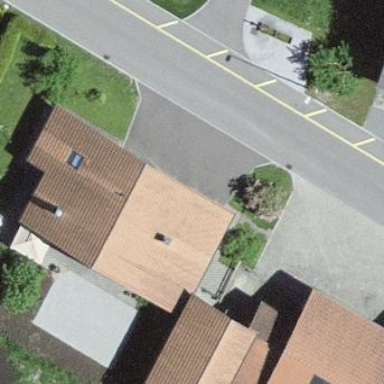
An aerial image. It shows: Residential building.